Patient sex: M
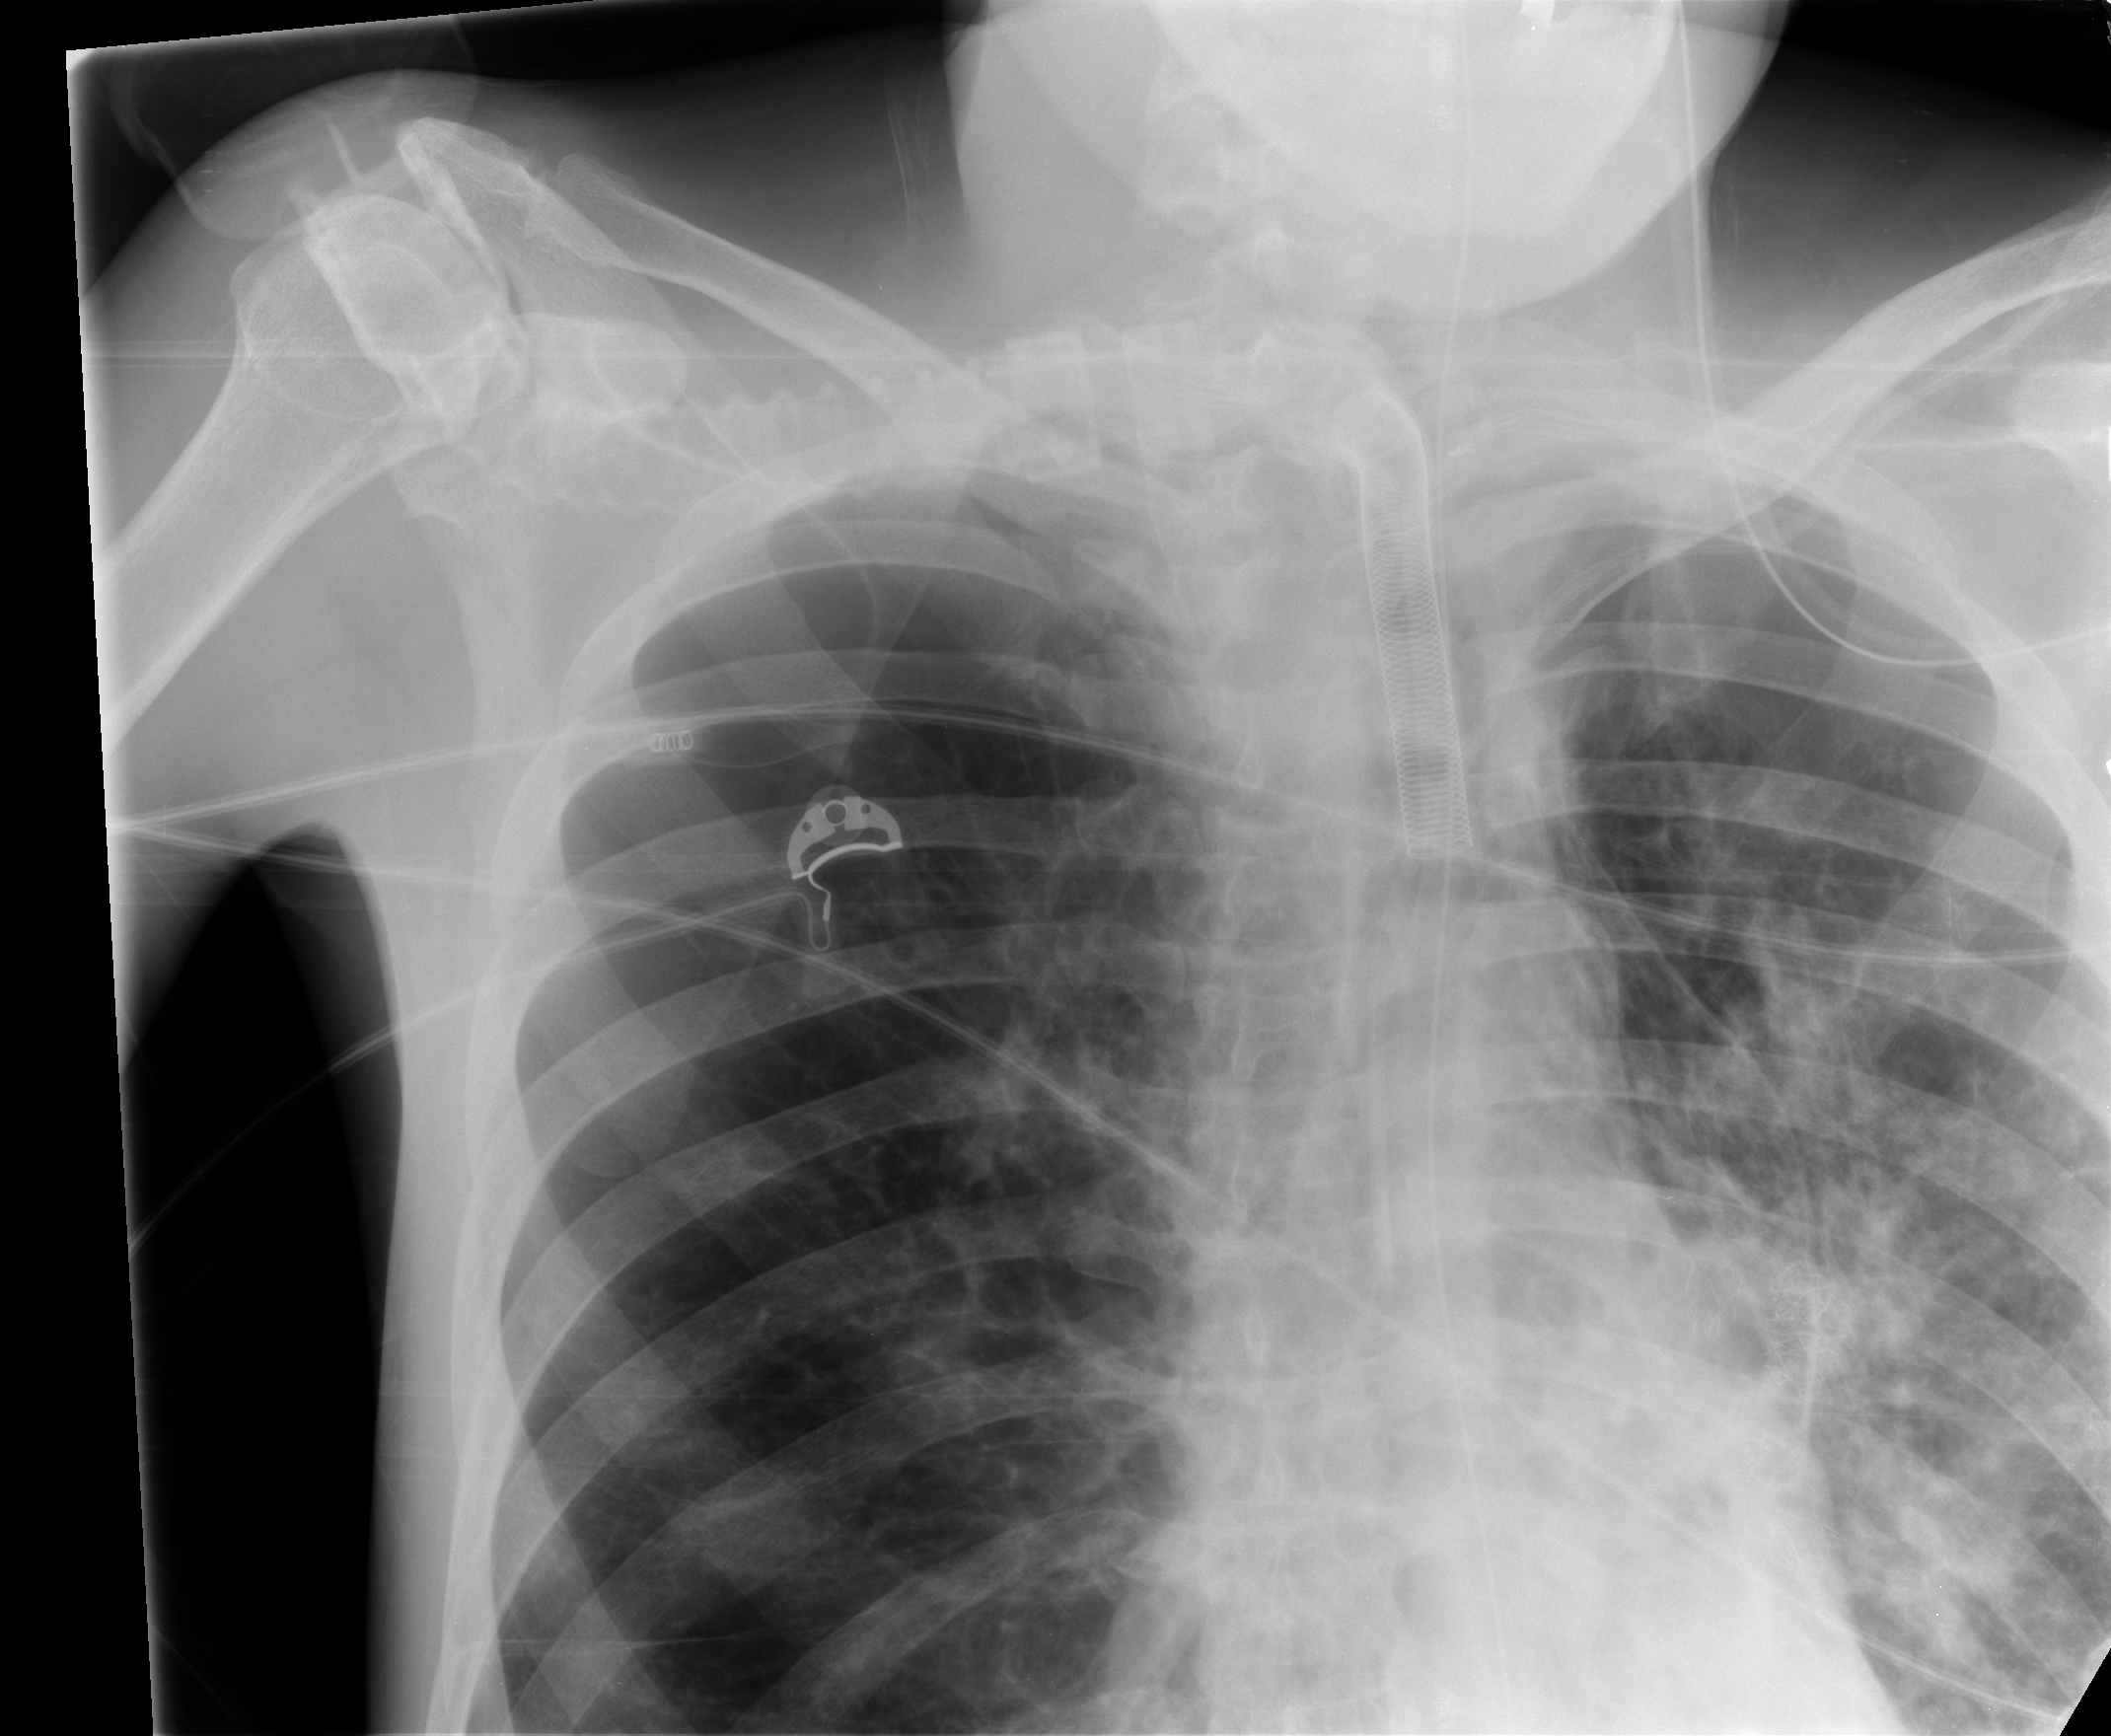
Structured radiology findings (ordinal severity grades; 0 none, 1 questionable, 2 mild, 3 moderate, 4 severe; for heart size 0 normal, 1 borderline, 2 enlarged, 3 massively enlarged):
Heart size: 0
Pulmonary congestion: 0
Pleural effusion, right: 0
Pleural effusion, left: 0
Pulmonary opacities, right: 0
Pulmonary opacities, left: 3
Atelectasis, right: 0
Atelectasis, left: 2